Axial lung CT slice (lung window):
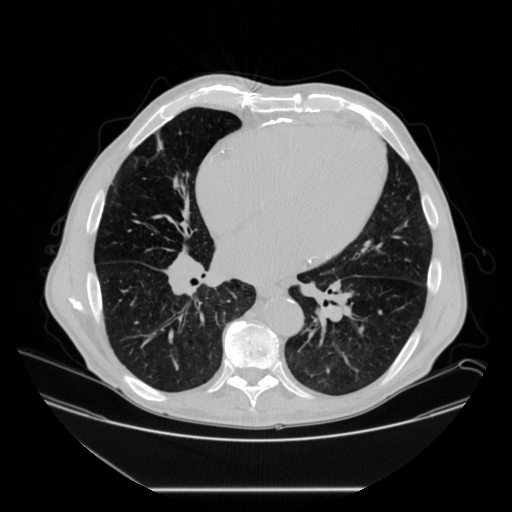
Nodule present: no